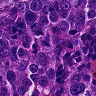
Metastatic tissue present: yes